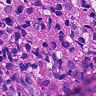
Metastatic tissue present: yes